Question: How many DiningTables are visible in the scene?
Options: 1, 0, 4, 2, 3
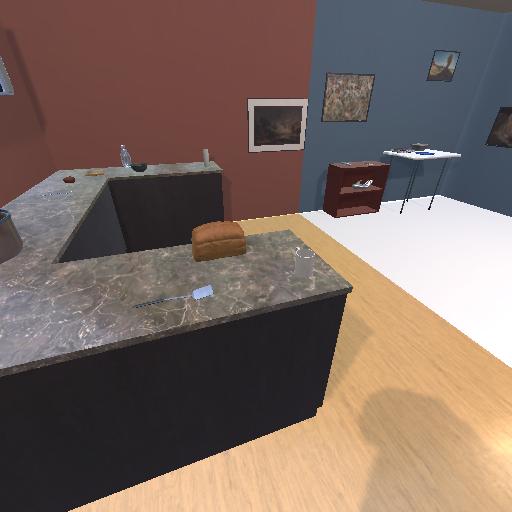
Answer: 1